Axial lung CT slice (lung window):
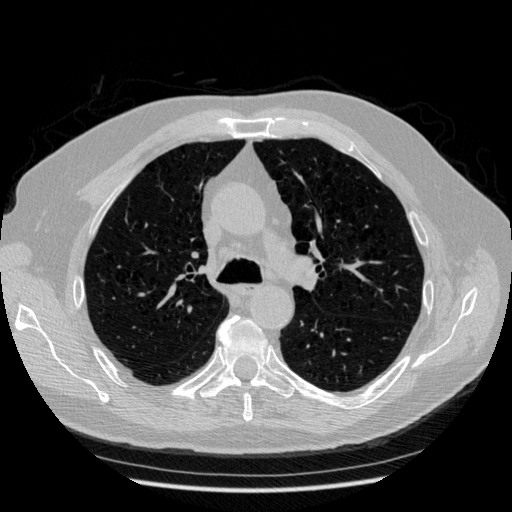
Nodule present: no